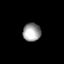
Tissue: lung
Cell type: Epithelial cells
Senescence score: 0.1768
Nuclear area (px): 313
Mean DAPI intensity: 160.994